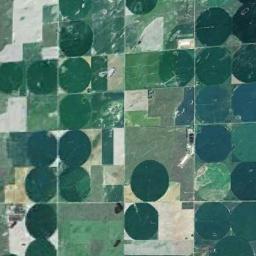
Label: circular_farmland